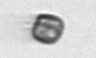
Label: Apedinella